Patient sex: F
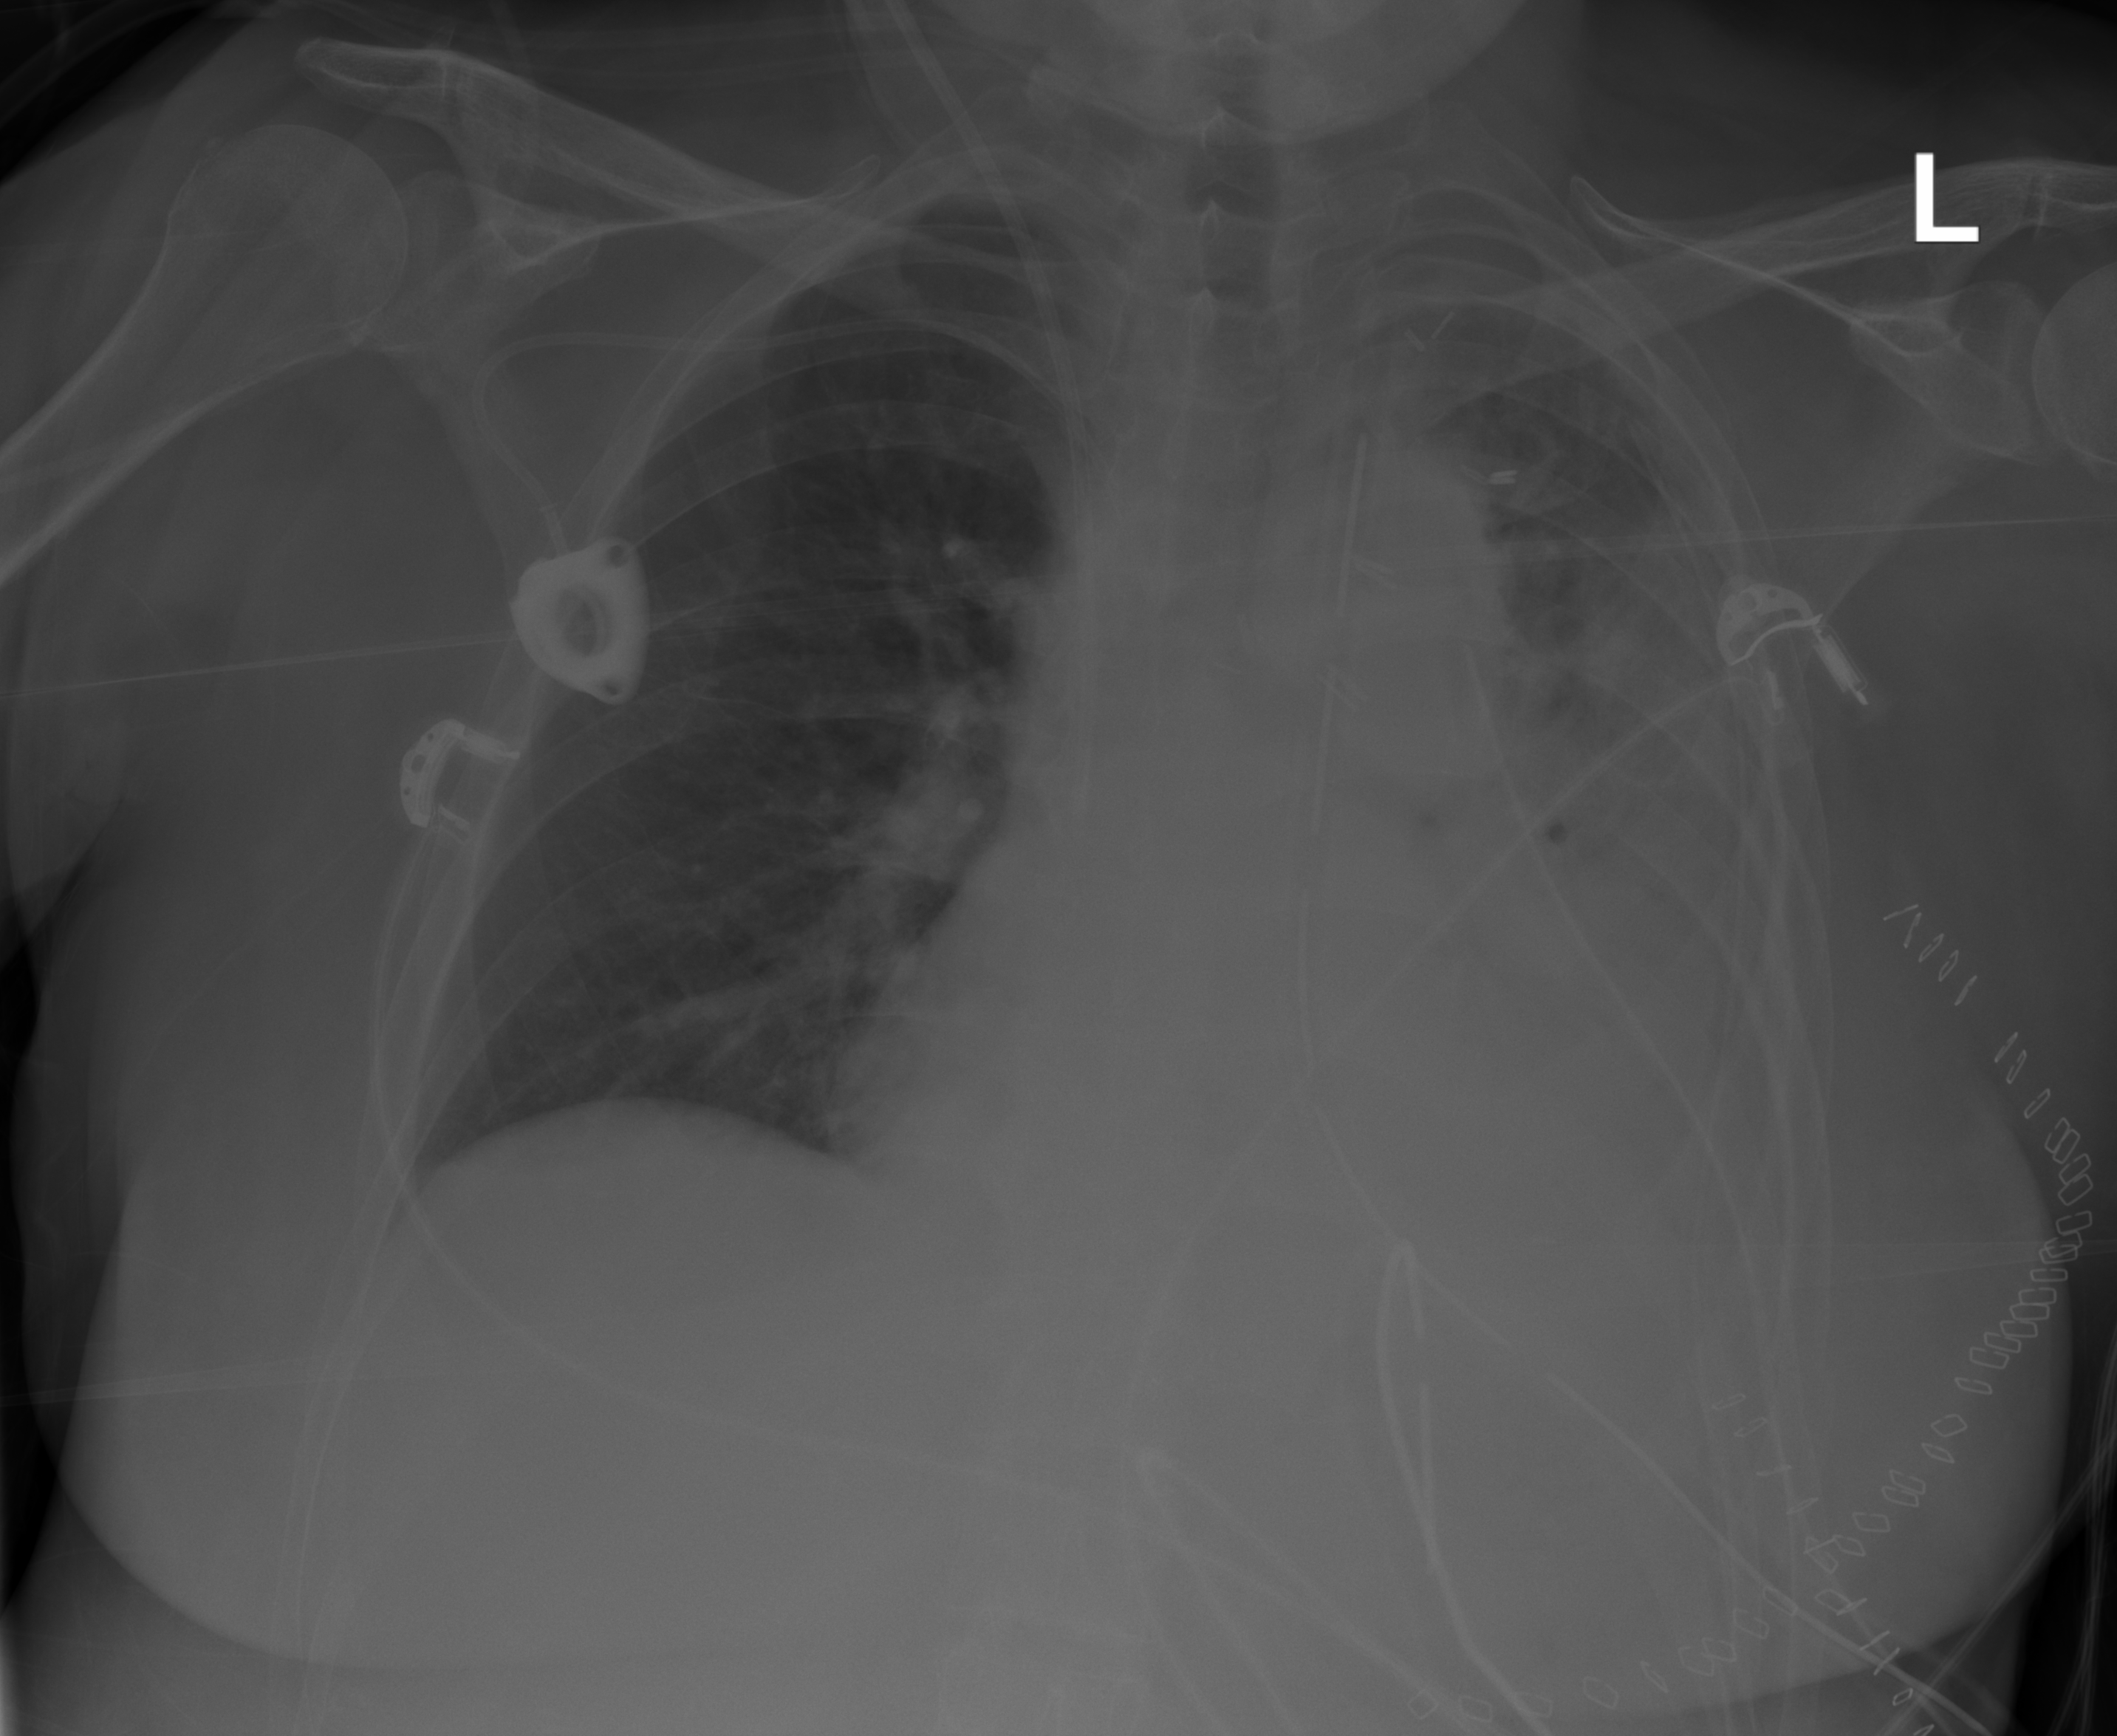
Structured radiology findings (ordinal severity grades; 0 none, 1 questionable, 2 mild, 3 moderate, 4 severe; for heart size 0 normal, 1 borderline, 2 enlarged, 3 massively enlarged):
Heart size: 2
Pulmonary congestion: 0
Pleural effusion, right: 0
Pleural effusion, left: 3
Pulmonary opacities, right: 0
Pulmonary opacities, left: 2
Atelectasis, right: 0
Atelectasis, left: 3